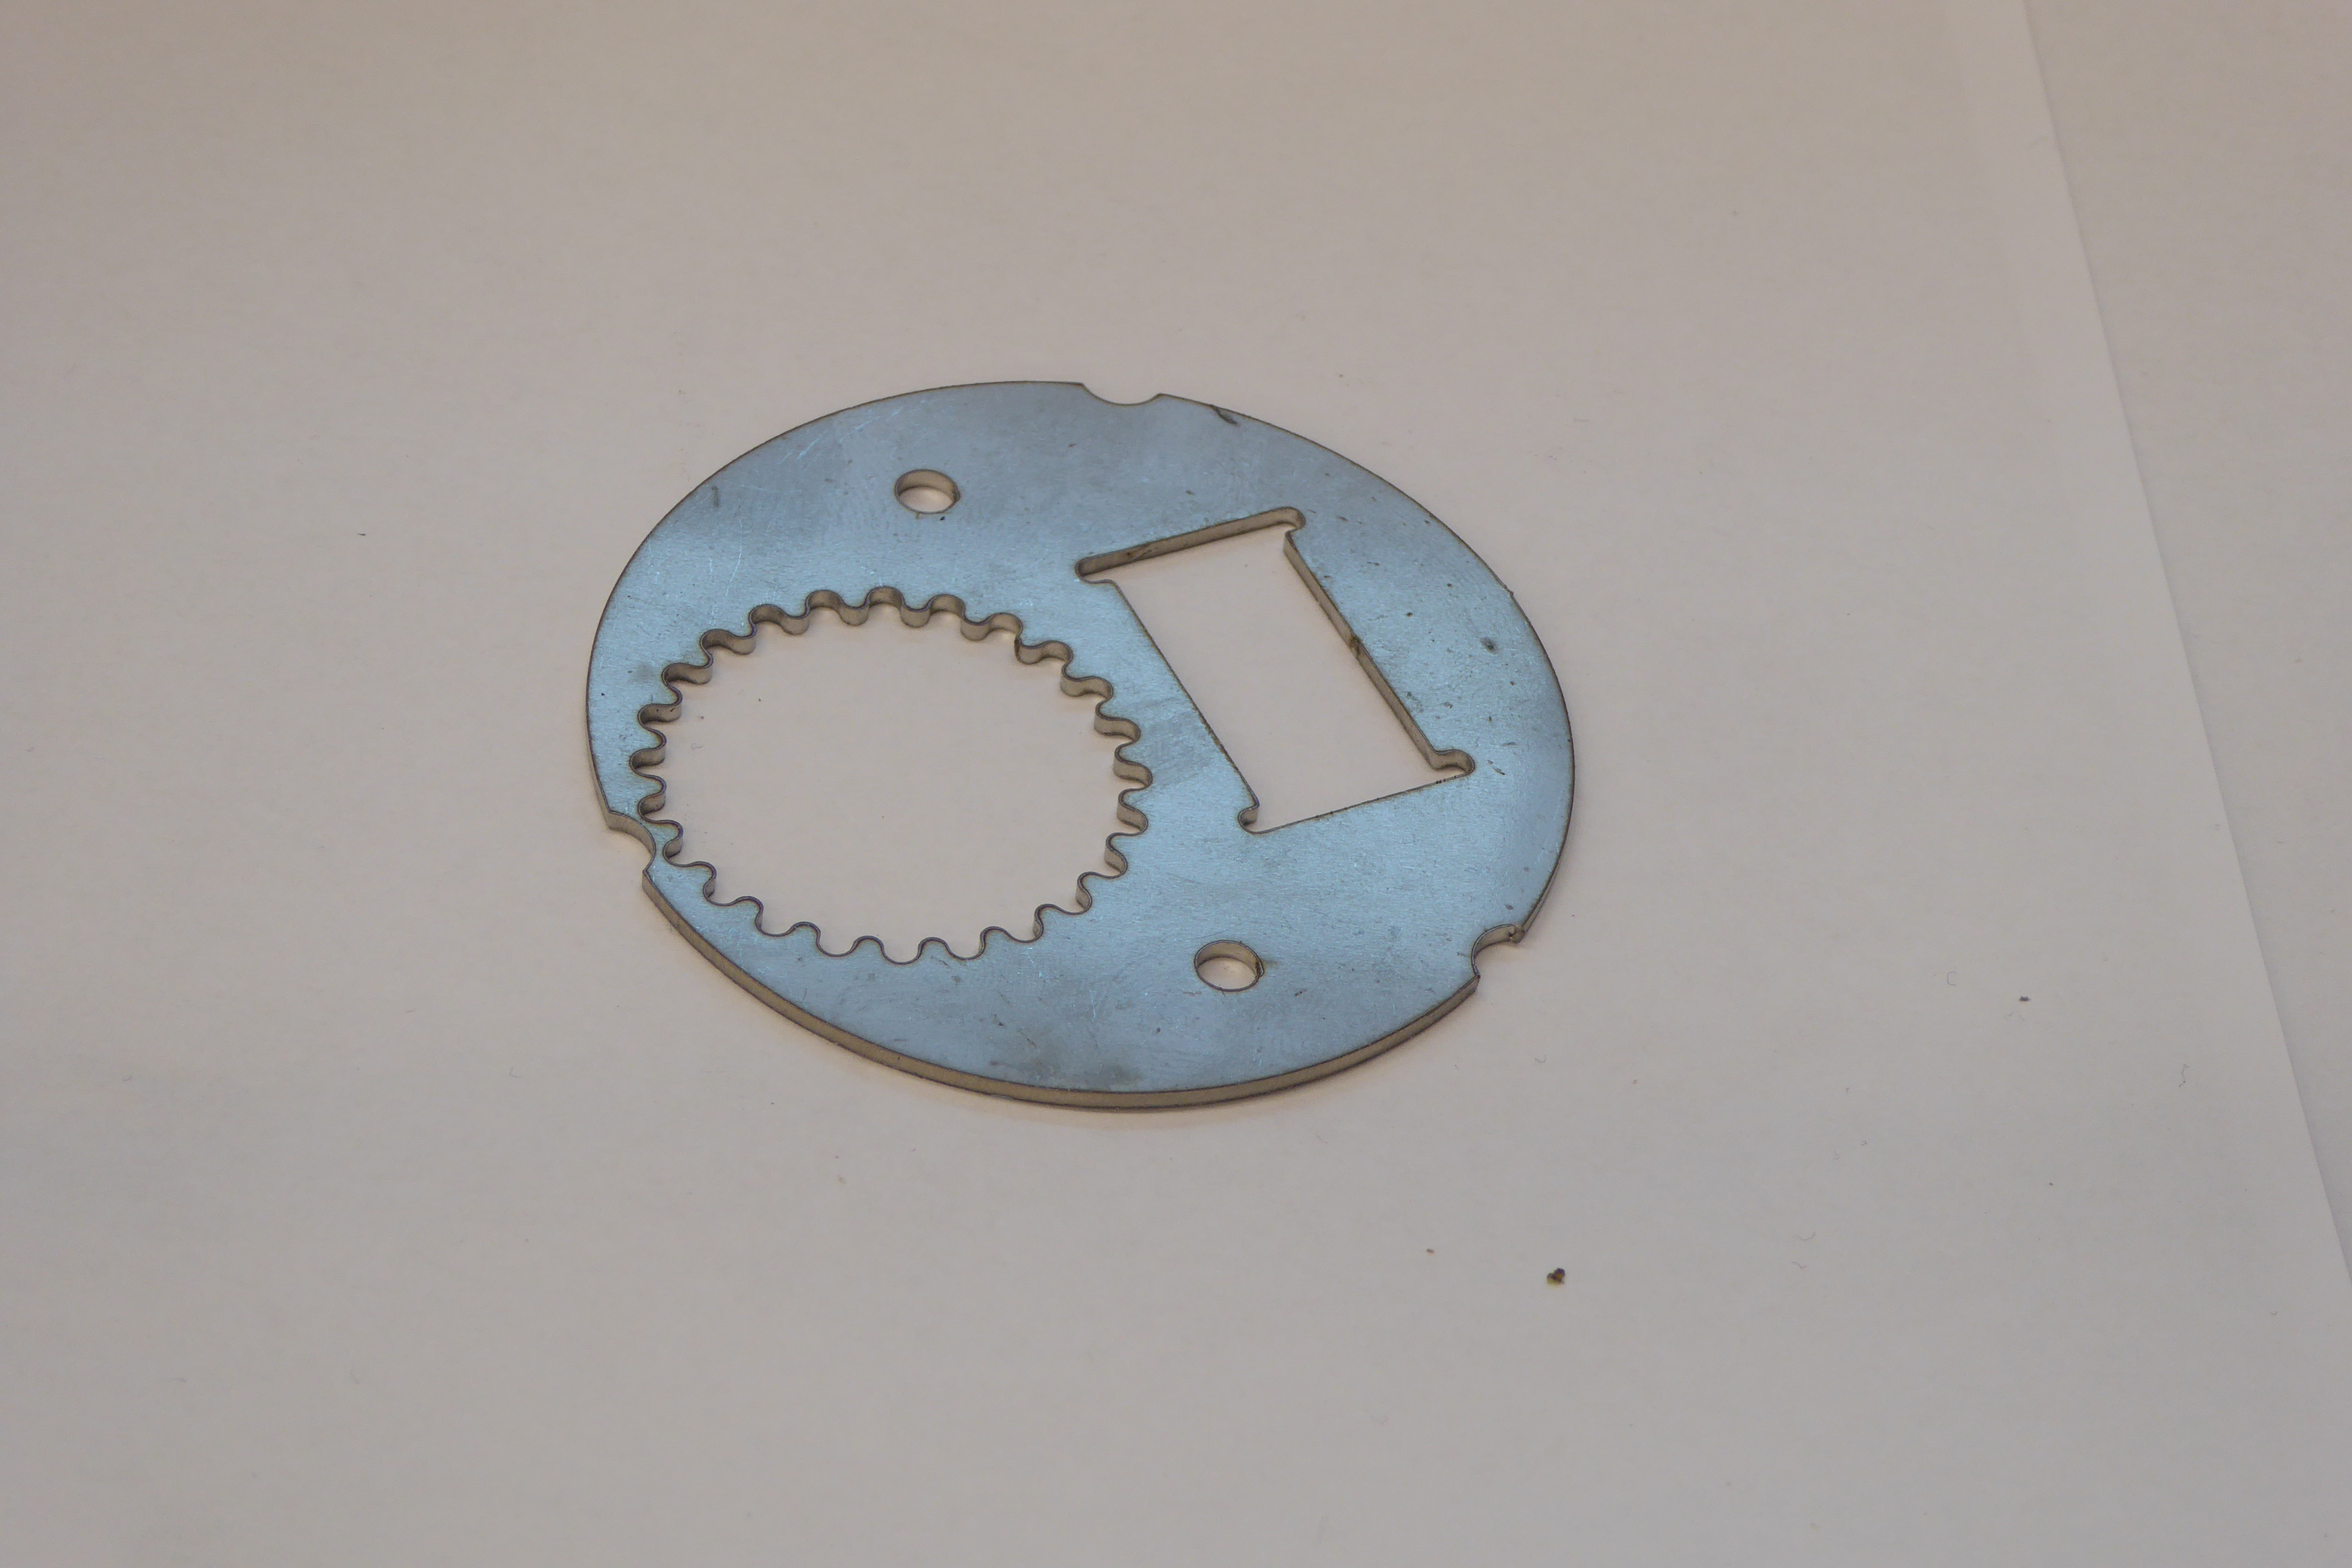
Label: Bottle Opener - Inlay